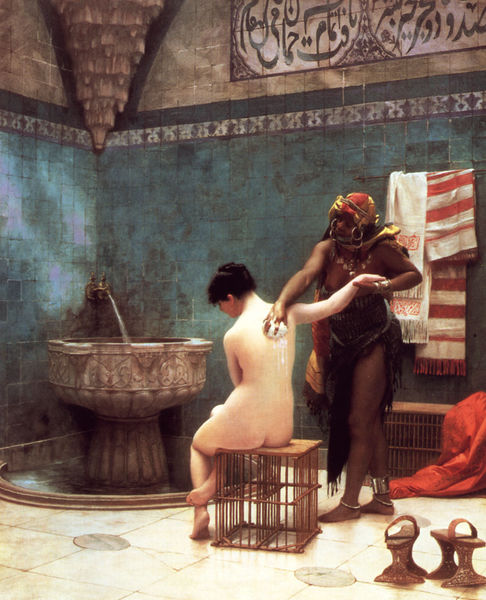
Titel: Das maurische Bad
Künstler: Jean-Léon Gérôme
Institution: San Francisco, The Fine Arts Museum of San Francisco
Schlagwörter: blau, gemälde, nackt, wasser, baden, frauen, sitzen, braun, frau, hut, orange, rücken, schmuck, schwarz, stuhl, türkis, weiss, dame, rot, tuch, wand, diener, dienerin, haare, tücher, brunnen, schrift, schuhe, bank, hocker, fliessen, kopftuch, ornamente, handtuch, handtücher, japanisch, tor, foto, bad, waschen, afrikanerin, farbige, neger, schwarze, orient, orientalisch, becken, schwarzhaarige, kacheln, mosaik, wasserhahn, bürste, arabisch, türkisch, dunkelhäutig, schwarzer, sklave, sklavin, absätze, fontäne, wasserstrahl, tempel, seife, hahn, käfig, turban, wasserbecken, schwamm, arabien, islam, osmanisch, waschung, käfige, schwarzhaarig, persisch, kyrillisch, scuhe, sauna, hamam, hammam, neer, alma-tadema, fußschmuck, waschraum, wassewr, johanna im bade, waserhahn